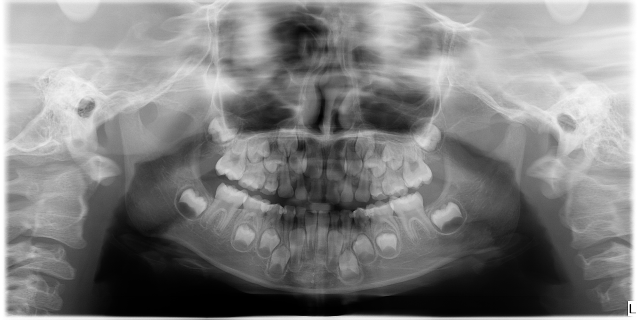
child